高二 · 解析几何
22. 如图, 抛物线 $\mathrm{E}: \mathrm{y}^{2}=4 x$ 的焦点为 $\mathrm{F}$, 准线 $l$ 与 $x$ 轴的交点为 $\mathrm{A}$. 点 $\mathrm{C}$ 在抛物线 $\mathrm{E}$ 上, 以 $\mathrm{C}$ 为圆心,
$|C O|$ 为半径作圆, 设圆 $\mathrm{C}$ 与准线 $l$ 交于不同的两点 $\mathrm{M}, \mathrm{N}$.

(1)若点 $\mathrm{C}$ 的纵坐标为 2 , 求 $|M N|$.
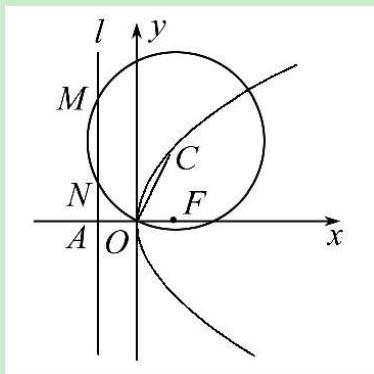
答案: 抛物线 $\mathrm{y}^{2}=4 x$ 的准线 $l$ 的方程为 $x=-1$,

由点 $\mathrm{C}$ 的纵坐标为 2 , 得点 $\mathrm{C}$ 的坐标为 $(1,2)$, 所以点 $\mathrm{C}$ 到准线 $l$ 的距离 $\mathrm{d}=2$, 又 $|\mathrm{CO}|=\sqrt{5}$. 所以 $|M N|=2 \sqrt{|C O|^{2}-d^{2}}=2 \sqrt{5-4}=2$.

(2)若 $|A F|^{2}=|A M| \cdot|A N|$, 求圆 $\mathrm{C}$ 的半径.

答案: 设 $C\left(\frac{y_{0}^{2}}{4}, y_{0}\right)$, 则圆 $C$ 的方程为 $\left(x-\frac{y_{0}^{2}}{4}\right)^{2}+\left(y-y_{0}\right)^{2}=\frac{y_{0}^{4}}{16}+y_{0}^{2}$,

即 $x^{2}-\frac{y_{0}^{2}}{2} x+y^{2}-2 y_{0} y=0$. 由 $x=-1$, 得 $y^{2}-2 y_{0} y+1+\frac{y_{0}^{2}}{2}=0$,

设 $\mathrm{M}\left(-1, \mathrm{y}_{1}\right), \mathrm{N}\left(-1, \mathrm{y}_{2}\right)$, 则: $\left\{\begin{array}{l}\Delta=4 y_{0}^{2}-4\left(1+\frac{y_{0}^{2}}{2}\right)=2 y_{0}^{2}-4>0, \\ y_{1} y_{2}=\frac{y_{0}^{2}}{2}+1,\end{array}\right.$

由 $|A F|^{2}=|A M| \cdot|A N|$, 得 $\left|y_{1} y_{2}\right|=4$,

所以 $\frac{y_{0}^{2}}{2}+1=4$, 解得 $\mathrm{y}_{0}= \pm \sqrt{6}$, 此时 $\Delta>0$,

所以圆心 $C$ 的坐标为 $\left(\frac{3}{2}, \sqrt{6}\right)$ 或 $\left(\frac{3}{2},-\sqrt{6}\right)$,

从而 $\left.\left|\mathrm{CO}^{2}=\frac{33}{4},\right| \mathrm{CO} \right\rvert\,=\frac{\sqrt{33}}{2}$, 即圆 $\mathrm{C}$ 的半径为 $\frac{\sqrt{33}}{2}$
解析: : 分析: 垂径定理求圆的弦长 MN, 第 (2)问, 先设 C 的坐标, 写出圆方程,联立方程, 然后结合已知条件列式求解.